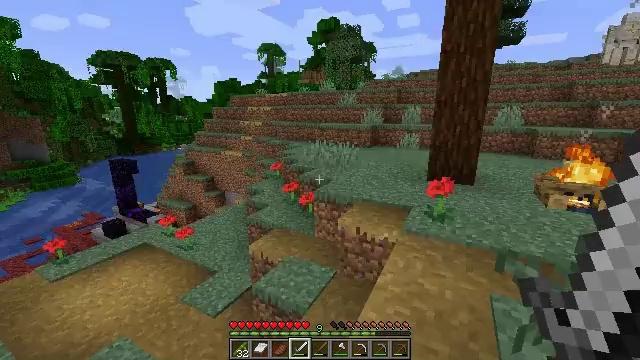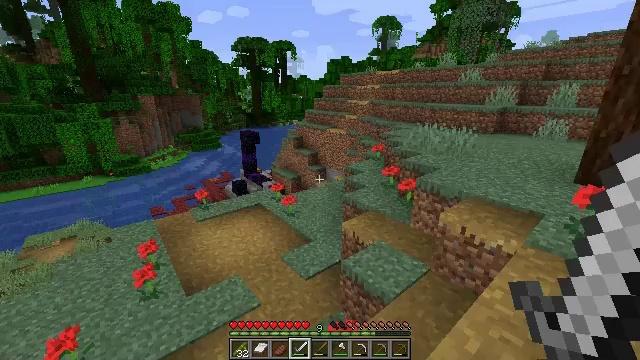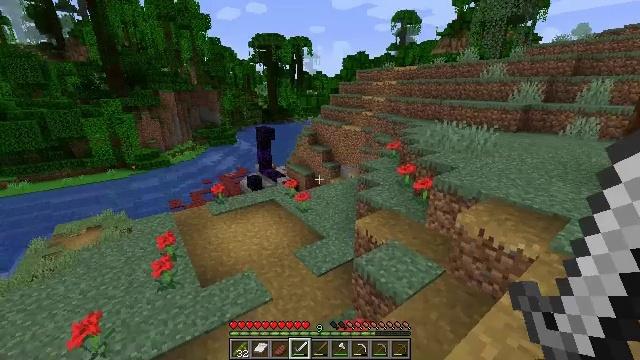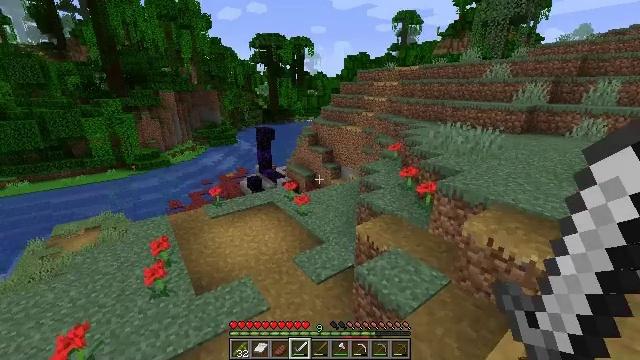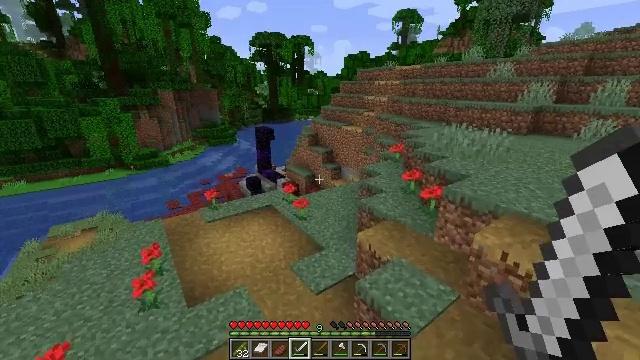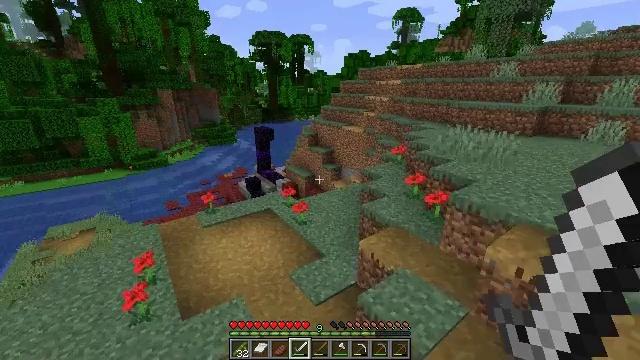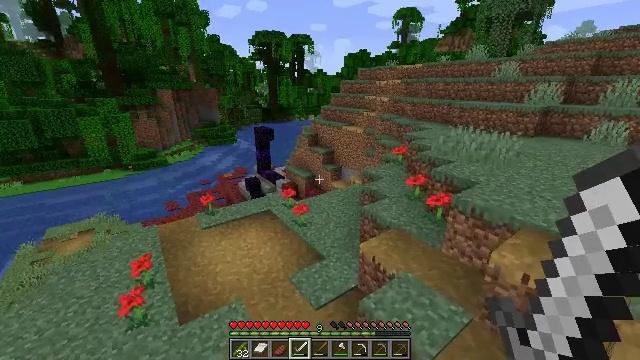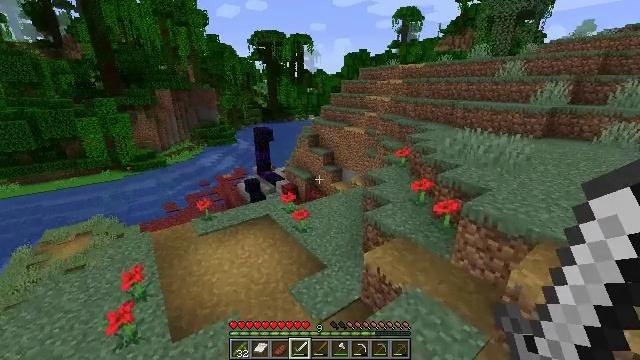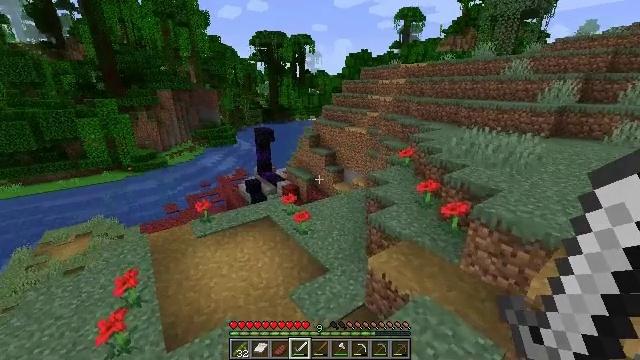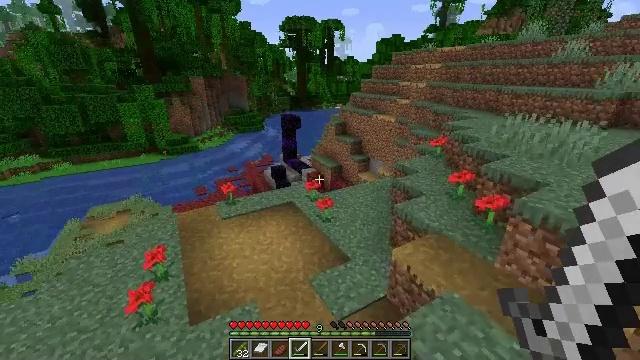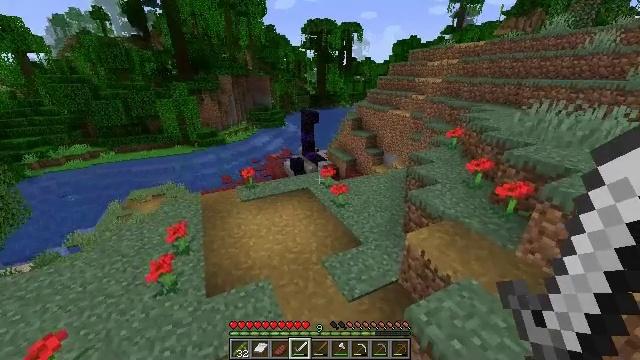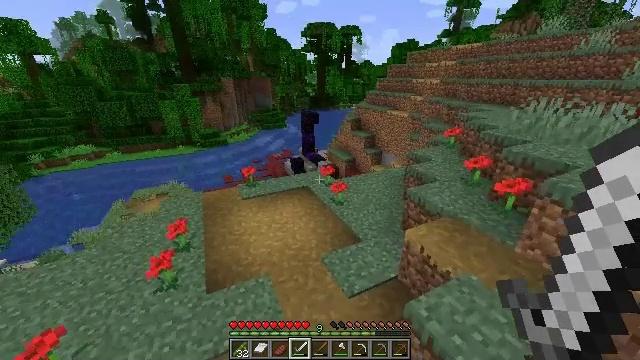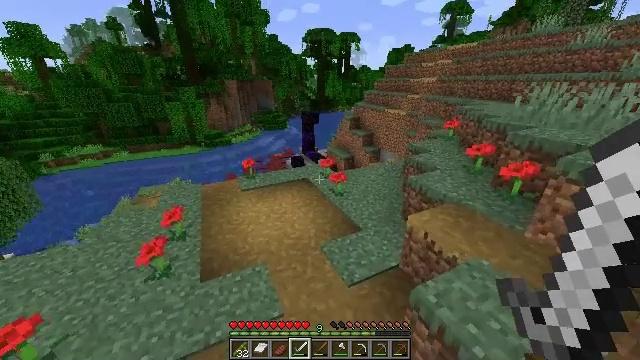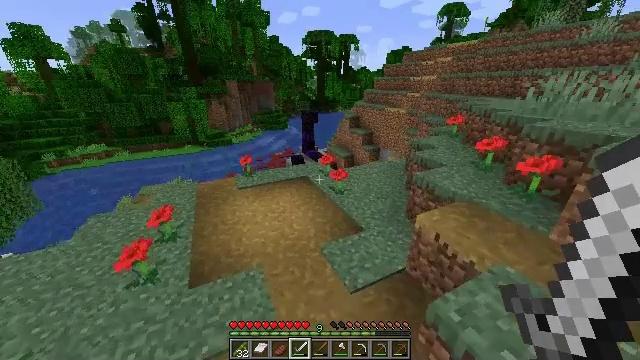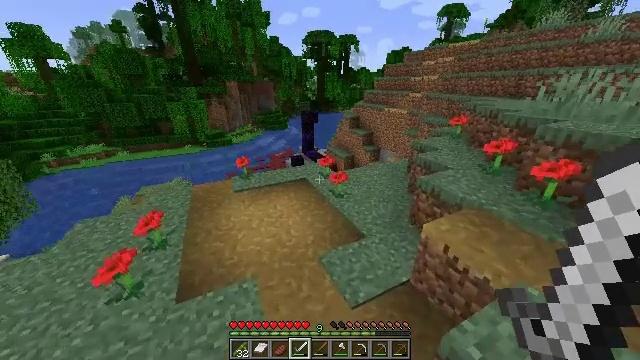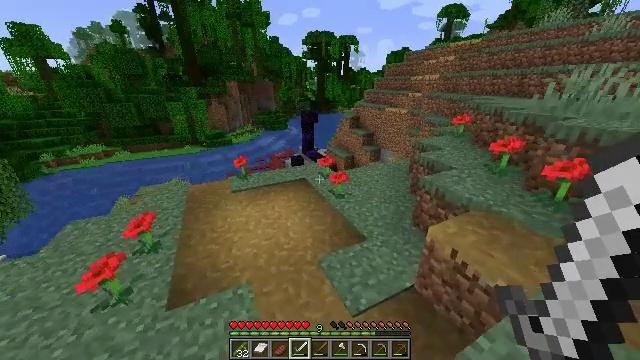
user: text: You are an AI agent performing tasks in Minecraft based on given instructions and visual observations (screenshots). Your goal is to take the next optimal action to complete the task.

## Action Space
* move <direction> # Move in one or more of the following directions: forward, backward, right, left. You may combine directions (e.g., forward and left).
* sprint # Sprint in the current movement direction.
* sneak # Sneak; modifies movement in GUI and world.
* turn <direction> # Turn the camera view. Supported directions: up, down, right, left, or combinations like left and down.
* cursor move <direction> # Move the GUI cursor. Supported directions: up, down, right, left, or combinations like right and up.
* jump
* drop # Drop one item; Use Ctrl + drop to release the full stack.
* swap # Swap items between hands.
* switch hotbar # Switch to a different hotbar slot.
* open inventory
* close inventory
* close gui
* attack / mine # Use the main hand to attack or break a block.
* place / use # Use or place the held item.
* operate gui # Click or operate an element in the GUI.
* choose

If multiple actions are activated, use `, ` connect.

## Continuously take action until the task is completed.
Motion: motion action
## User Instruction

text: Dig up the grass block for dirt.
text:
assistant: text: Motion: move forward, turn left and down
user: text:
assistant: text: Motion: move forward, turn left
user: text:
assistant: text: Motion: move forward
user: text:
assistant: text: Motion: move forward
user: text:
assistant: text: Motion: move forward
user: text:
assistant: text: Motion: move forward
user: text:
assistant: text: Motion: move forward
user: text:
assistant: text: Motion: move forward
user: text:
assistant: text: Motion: move forward, sprint, turn left and down
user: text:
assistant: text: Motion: move forward, sprint, turn left and down
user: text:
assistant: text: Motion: move forward, sprint
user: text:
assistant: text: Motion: move forward, sprint
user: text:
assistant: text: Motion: move forward
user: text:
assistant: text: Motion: move forward
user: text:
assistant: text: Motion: move forward
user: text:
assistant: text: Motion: move forward
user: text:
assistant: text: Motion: move forward, sprint
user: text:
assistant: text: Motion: move forward, sprint
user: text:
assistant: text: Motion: move forward, turn down
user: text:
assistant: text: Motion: move forward, turn down
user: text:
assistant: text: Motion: move forward, turn left and down
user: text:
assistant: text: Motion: move forward, turn down
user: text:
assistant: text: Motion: move forward
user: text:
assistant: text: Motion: move forward
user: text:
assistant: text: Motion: move forward
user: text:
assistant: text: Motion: move forward
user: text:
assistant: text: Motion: move forward
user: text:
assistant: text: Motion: move forward
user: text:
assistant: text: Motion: move forward, turn down
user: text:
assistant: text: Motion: move forward, turn down